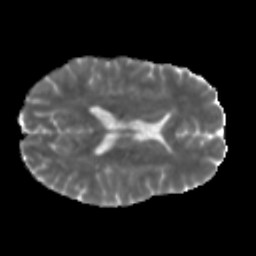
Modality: MD
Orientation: axial
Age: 46
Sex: male
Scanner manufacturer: siemens
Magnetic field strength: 3 T
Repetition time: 5 s
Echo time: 0.092 s